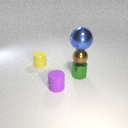
large blue metal sphere above small brown metal sphere